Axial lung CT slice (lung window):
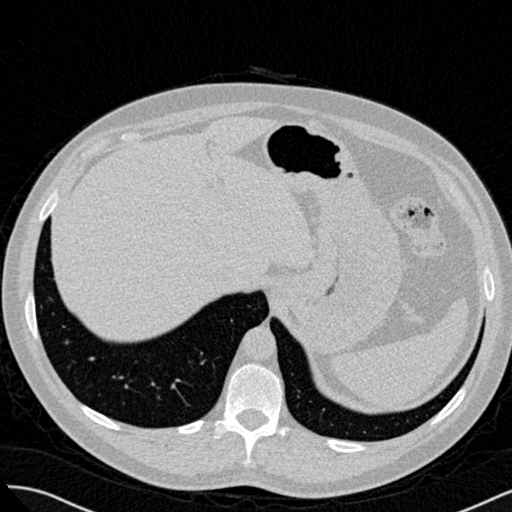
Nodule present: no